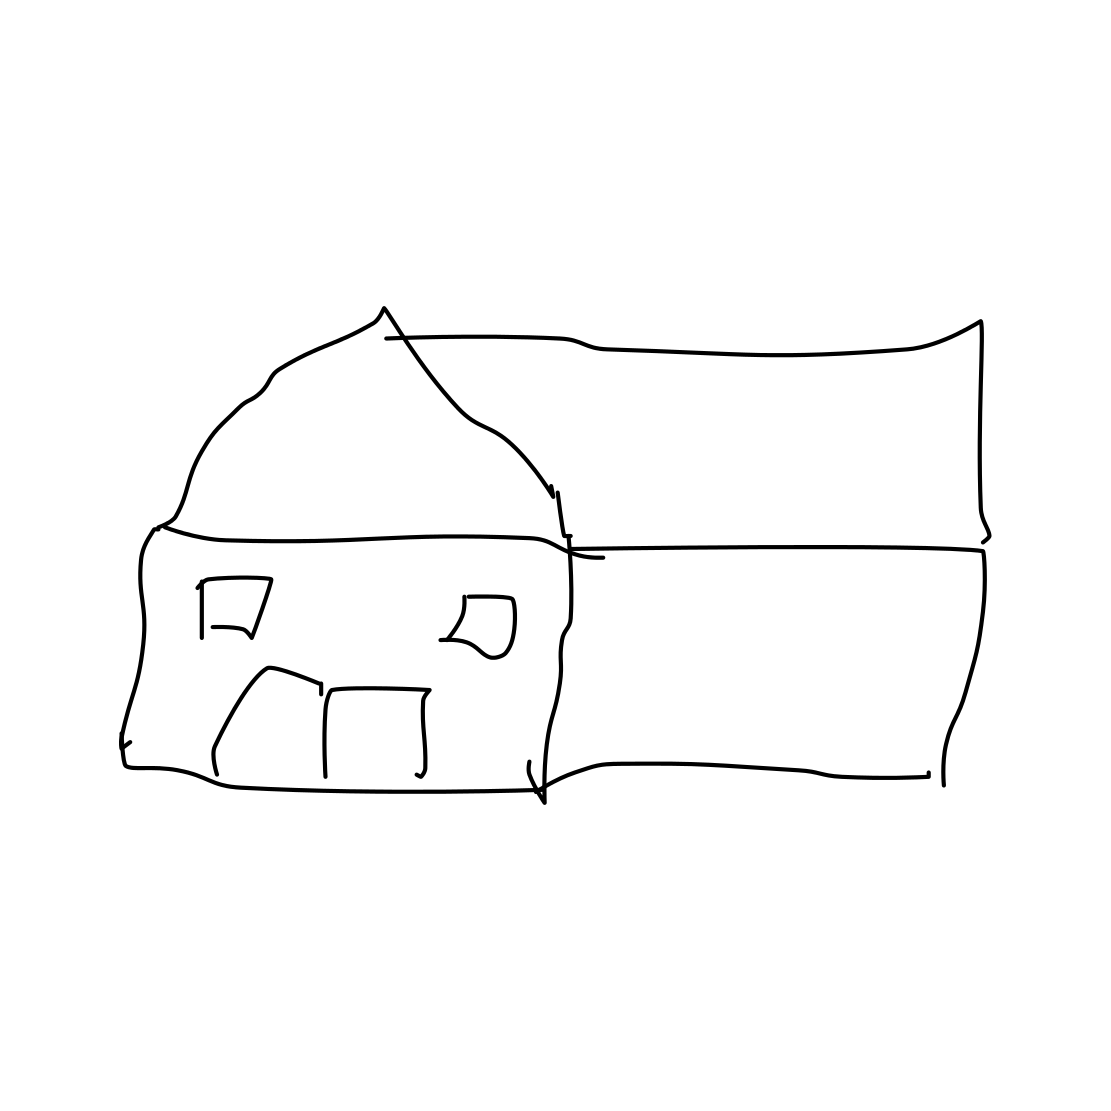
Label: house